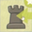
Piece: bR